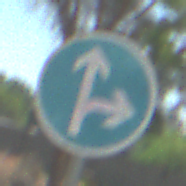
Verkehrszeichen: VorgeschriebeneFahrtrichtungGeradeausOderRechts
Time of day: Midday
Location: Outdoor (Nature)
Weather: Clear
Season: NotSpecified
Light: Natural